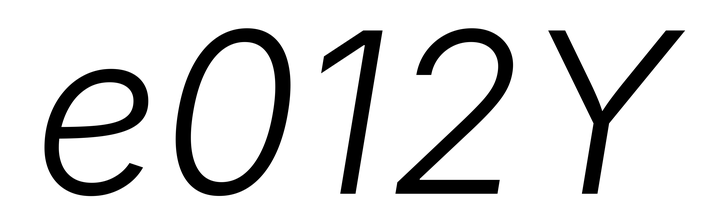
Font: Inter-Italic_Light_Italic